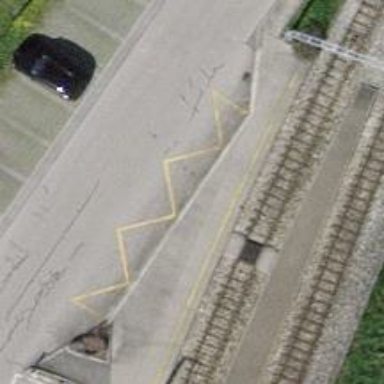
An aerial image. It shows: Railway crossing.